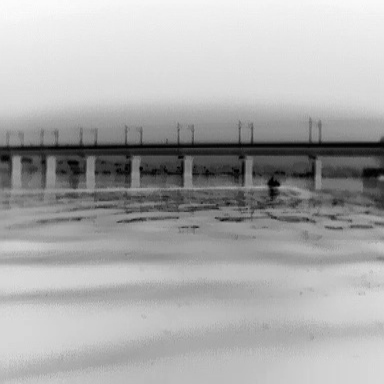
There is a warship in the infrared image.